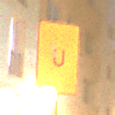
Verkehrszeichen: AnkuendigungOderFortsetzungUmleitungOhnePfeilsymbol
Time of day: Night
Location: Outdoor (Urban)
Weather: Clear
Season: NotSpecified
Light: Artificial